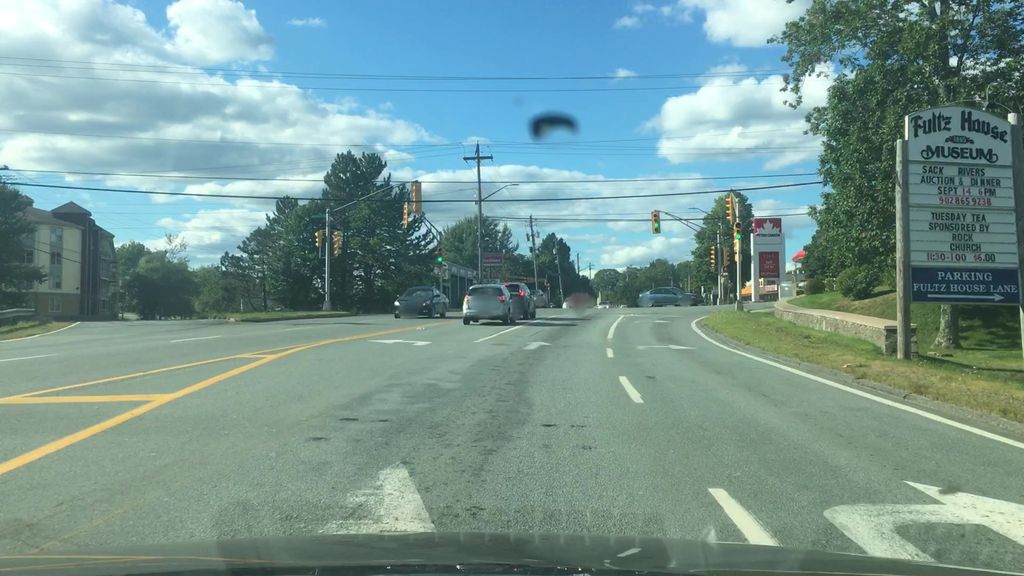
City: halifax